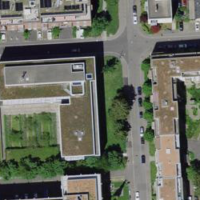
EUNIS habitat code: 54
Species observed at this site:
Chelidonium majus
Urtica dioica